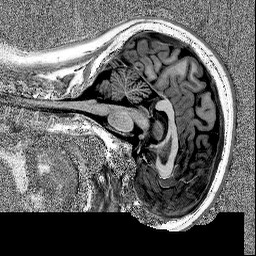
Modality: MP2RAGE
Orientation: sagittal
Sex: female